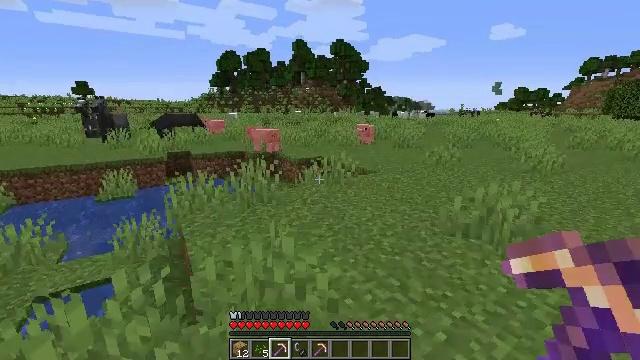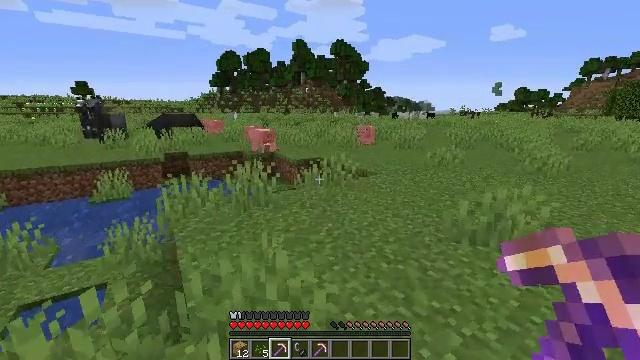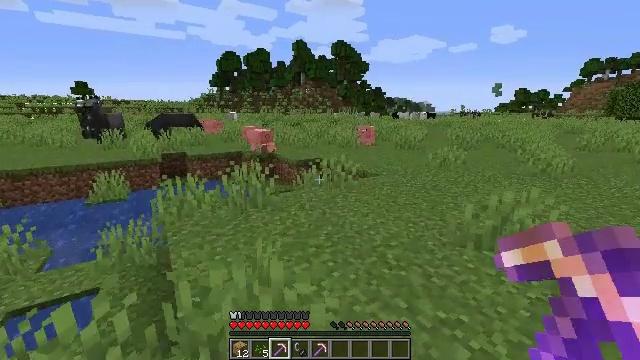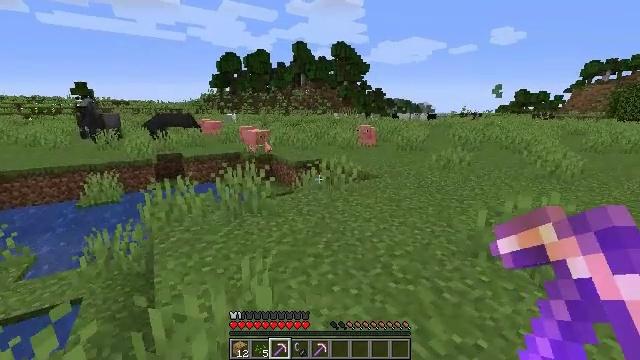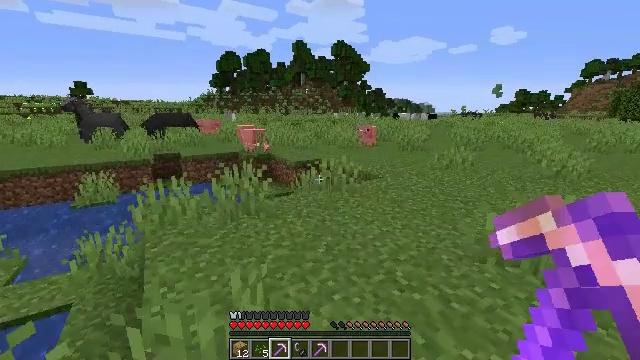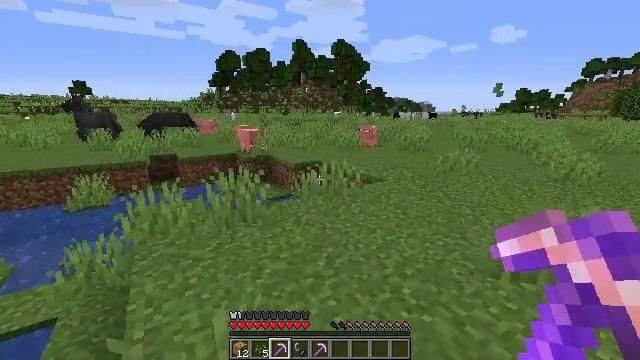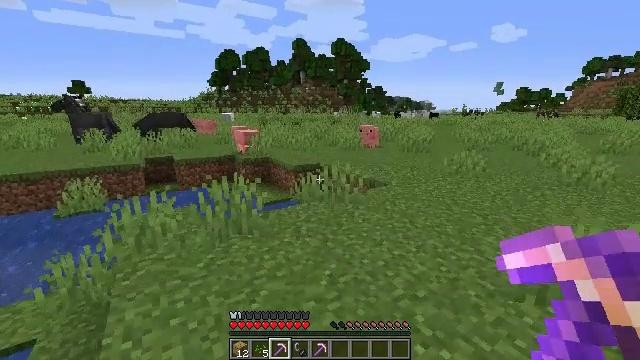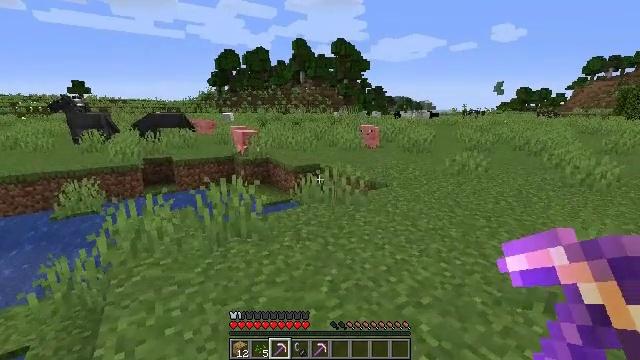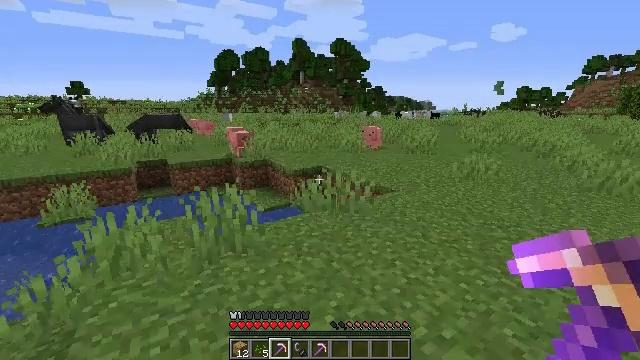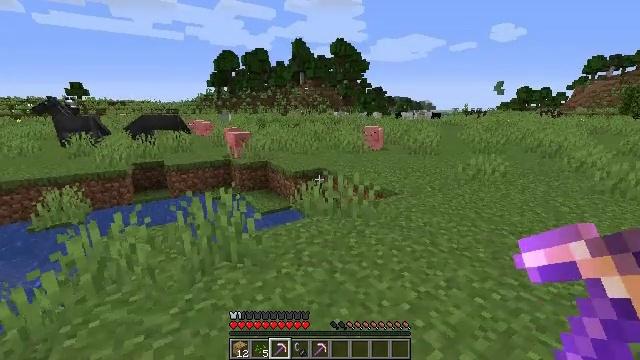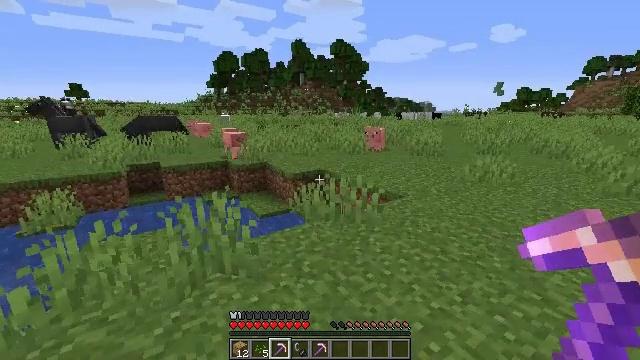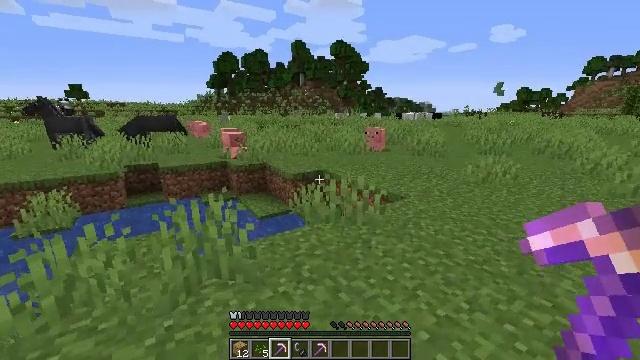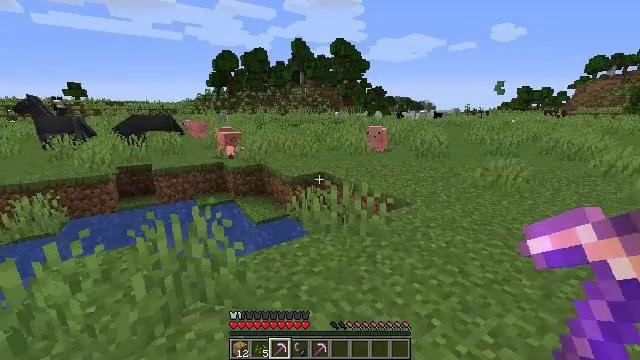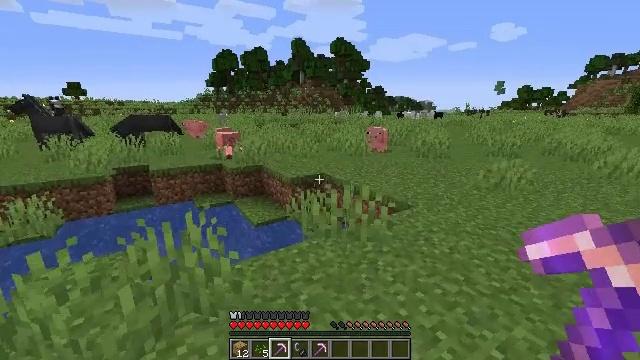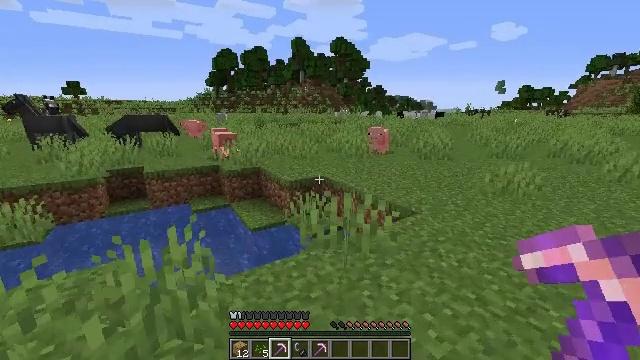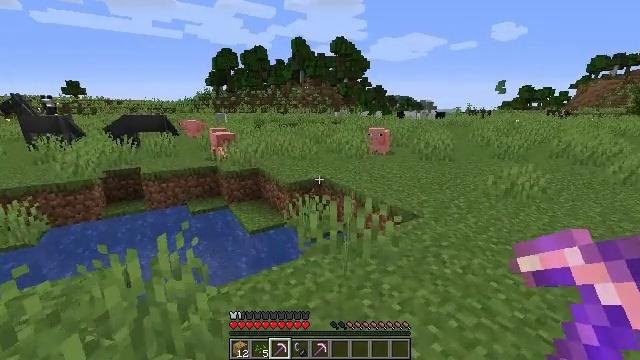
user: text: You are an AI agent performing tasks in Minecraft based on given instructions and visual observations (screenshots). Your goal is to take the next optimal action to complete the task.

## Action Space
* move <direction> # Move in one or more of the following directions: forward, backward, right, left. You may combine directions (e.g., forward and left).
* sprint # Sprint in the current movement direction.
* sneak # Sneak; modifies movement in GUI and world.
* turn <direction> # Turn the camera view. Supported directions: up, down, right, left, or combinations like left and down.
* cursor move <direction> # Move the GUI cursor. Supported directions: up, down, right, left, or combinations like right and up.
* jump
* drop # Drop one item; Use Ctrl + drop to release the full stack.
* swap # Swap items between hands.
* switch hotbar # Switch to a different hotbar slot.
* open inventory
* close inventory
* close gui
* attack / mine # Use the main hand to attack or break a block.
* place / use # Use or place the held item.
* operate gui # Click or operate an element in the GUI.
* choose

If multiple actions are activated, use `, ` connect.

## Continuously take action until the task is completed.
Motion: motion action
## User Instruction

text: Break the stone block.
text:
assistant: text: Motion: move forward
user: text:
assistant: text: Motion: move forward
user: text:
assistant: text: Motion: move forward
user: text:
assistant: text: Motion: move forward
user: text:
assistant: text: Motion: move forward
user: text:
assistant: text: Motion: move forward
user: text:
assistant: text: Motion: move forward
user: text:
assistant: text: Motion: move forward
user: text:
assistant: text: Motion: move forward
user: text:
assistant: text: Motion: move forward
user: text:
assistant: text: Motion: move forward
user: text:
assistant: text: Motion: move forward
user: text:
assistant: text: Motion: move forward
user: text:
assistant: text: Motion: move forward
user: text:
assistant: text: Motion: move forward
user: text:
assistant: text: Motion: move forward
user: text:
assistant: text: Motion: move forward
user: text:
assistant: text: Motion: move forward
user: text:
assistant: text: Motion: move forward
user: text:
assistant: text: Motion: move forward
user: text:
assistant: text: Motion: move forward and move right
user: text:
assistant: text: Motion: move forward and move right
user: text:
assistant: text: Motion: move right
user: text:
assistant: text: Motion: move forward and move right
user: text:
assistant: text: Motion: move forward and move right
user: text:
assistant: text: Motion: move forward and move right
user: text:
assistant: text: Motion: move forward and move right
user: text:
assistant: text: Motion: move forward
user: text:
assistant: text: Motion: move forward and move right
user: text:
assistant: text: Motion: move forward and move right